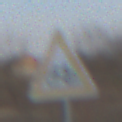
Verkehrszeichen: RadverkehrRechts
Umgebung: Outdoor, Suburban
Tageszeit: SunriseSunset
Wetter: PartlyCloudy
Licht: Natural
Jahreszeit: Winter
Kontrast: MediumContrast